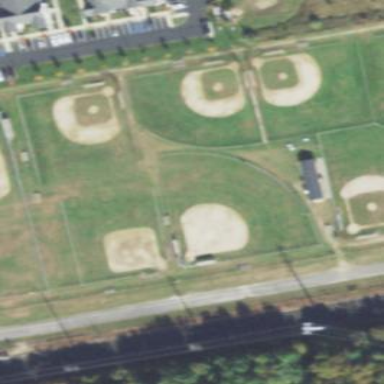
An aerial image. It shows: Baseball pitch for leisure land activities.